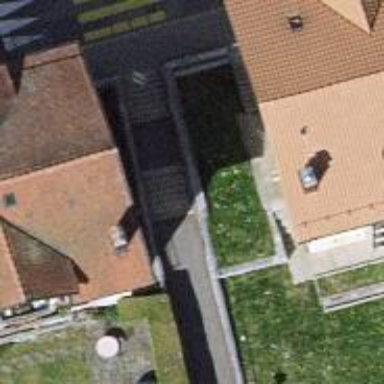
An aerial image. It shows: Asphalt steps along the road.